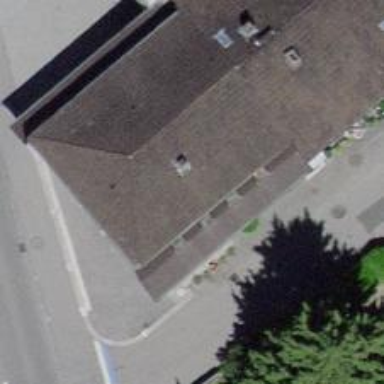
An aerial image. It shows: Bakery.